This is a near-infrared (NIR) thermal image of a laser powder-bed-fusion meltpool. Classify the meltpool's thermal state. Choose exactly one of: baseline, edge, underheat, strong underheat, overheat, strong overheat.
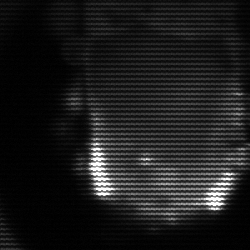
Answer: baseline